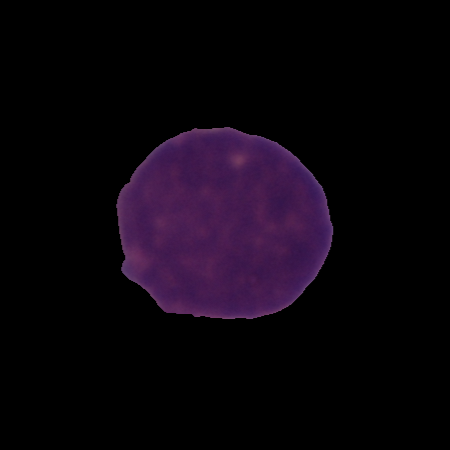
Label: cancer